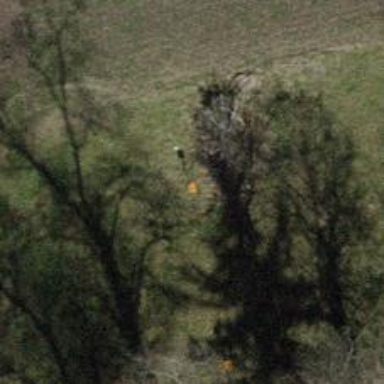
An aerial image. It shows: Aerial marker.